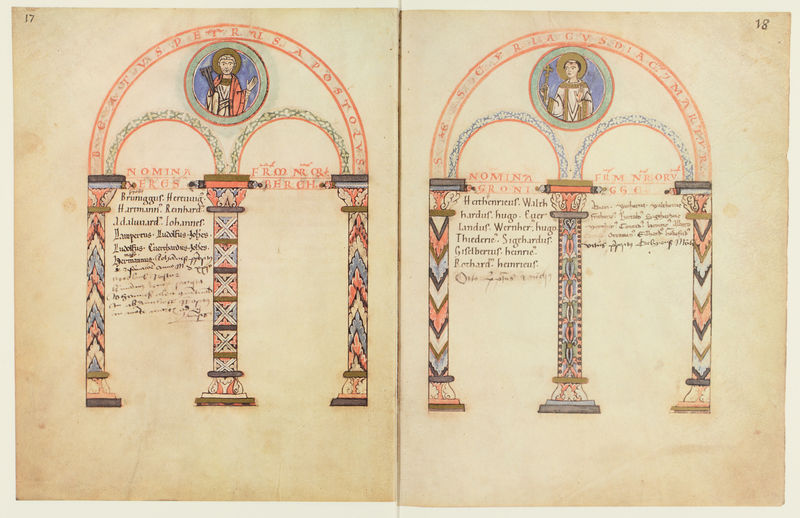
Titel: Liber Vitae der Abtei Corvey
Institution: Münster, Staatsarchiv
Schlagwörter: blau, gemälde, grün, bunt, orange, säule, säulen, zeichnung, rot, muster, ornament, bibel, renaissance, rosa, kreis, schrift, bogen, stab, ornamente, bögen, buch, medaillon, kreuz, druck, text, schriften, arkaden, buchseite, pergament, zacken, heiligenschein, nimbus, jesus, götter, rundbögen, griechenland, heiliger, heilige, schlüssel, schriftstück, buchseiten, gebetbuch, inschriften, arkatur, latein, medaillons, buchmalerei, doppelseite, bible, glorien, 17, 18